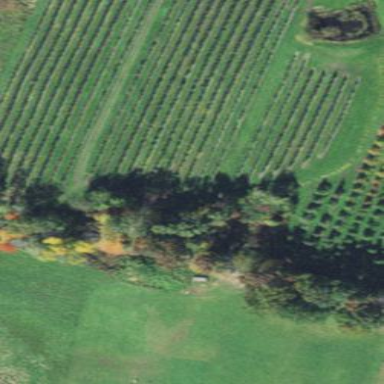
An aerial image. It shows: Vineyard growing grapes.